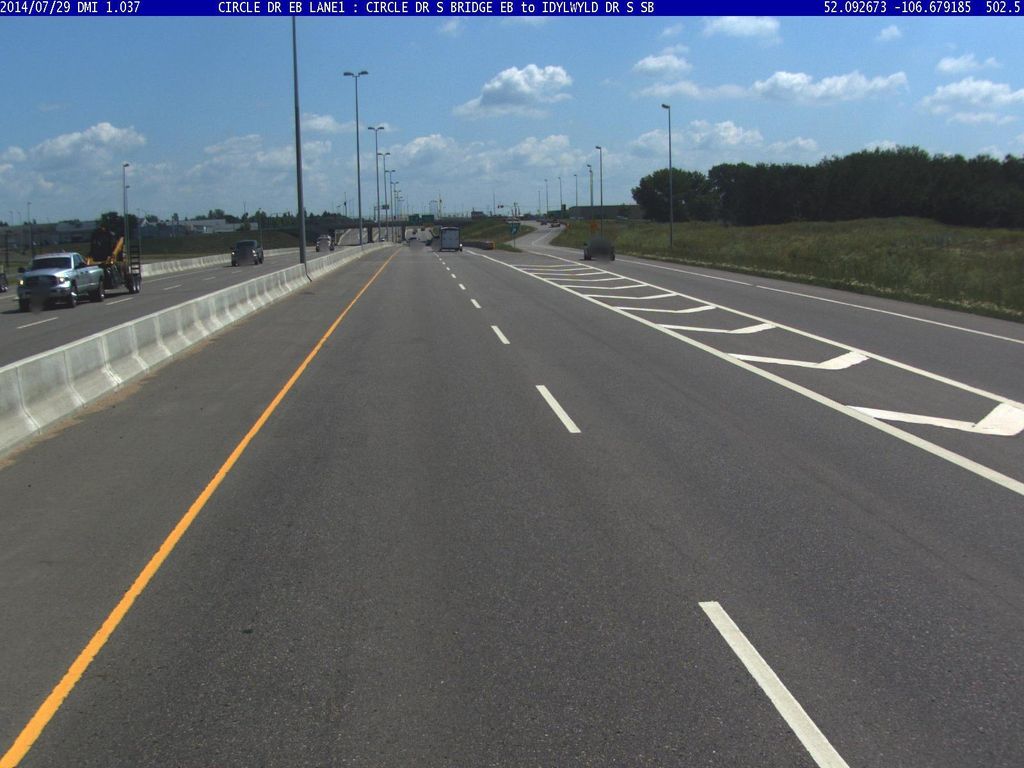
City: saskatoon